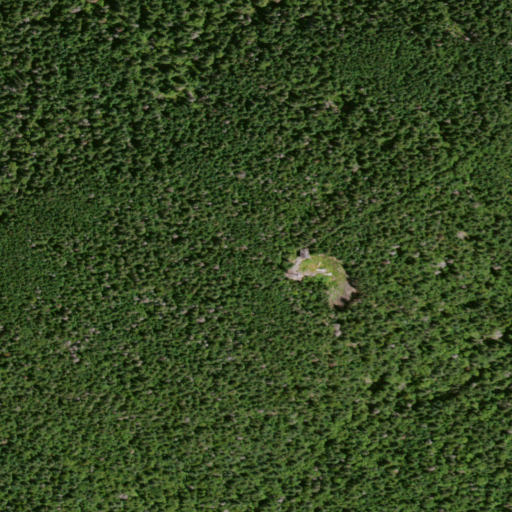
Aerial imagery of mountain in New York named Pillsbury Mountain containing evergreen forest, open water, and open development